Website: lowes
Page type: stored-credit-cards
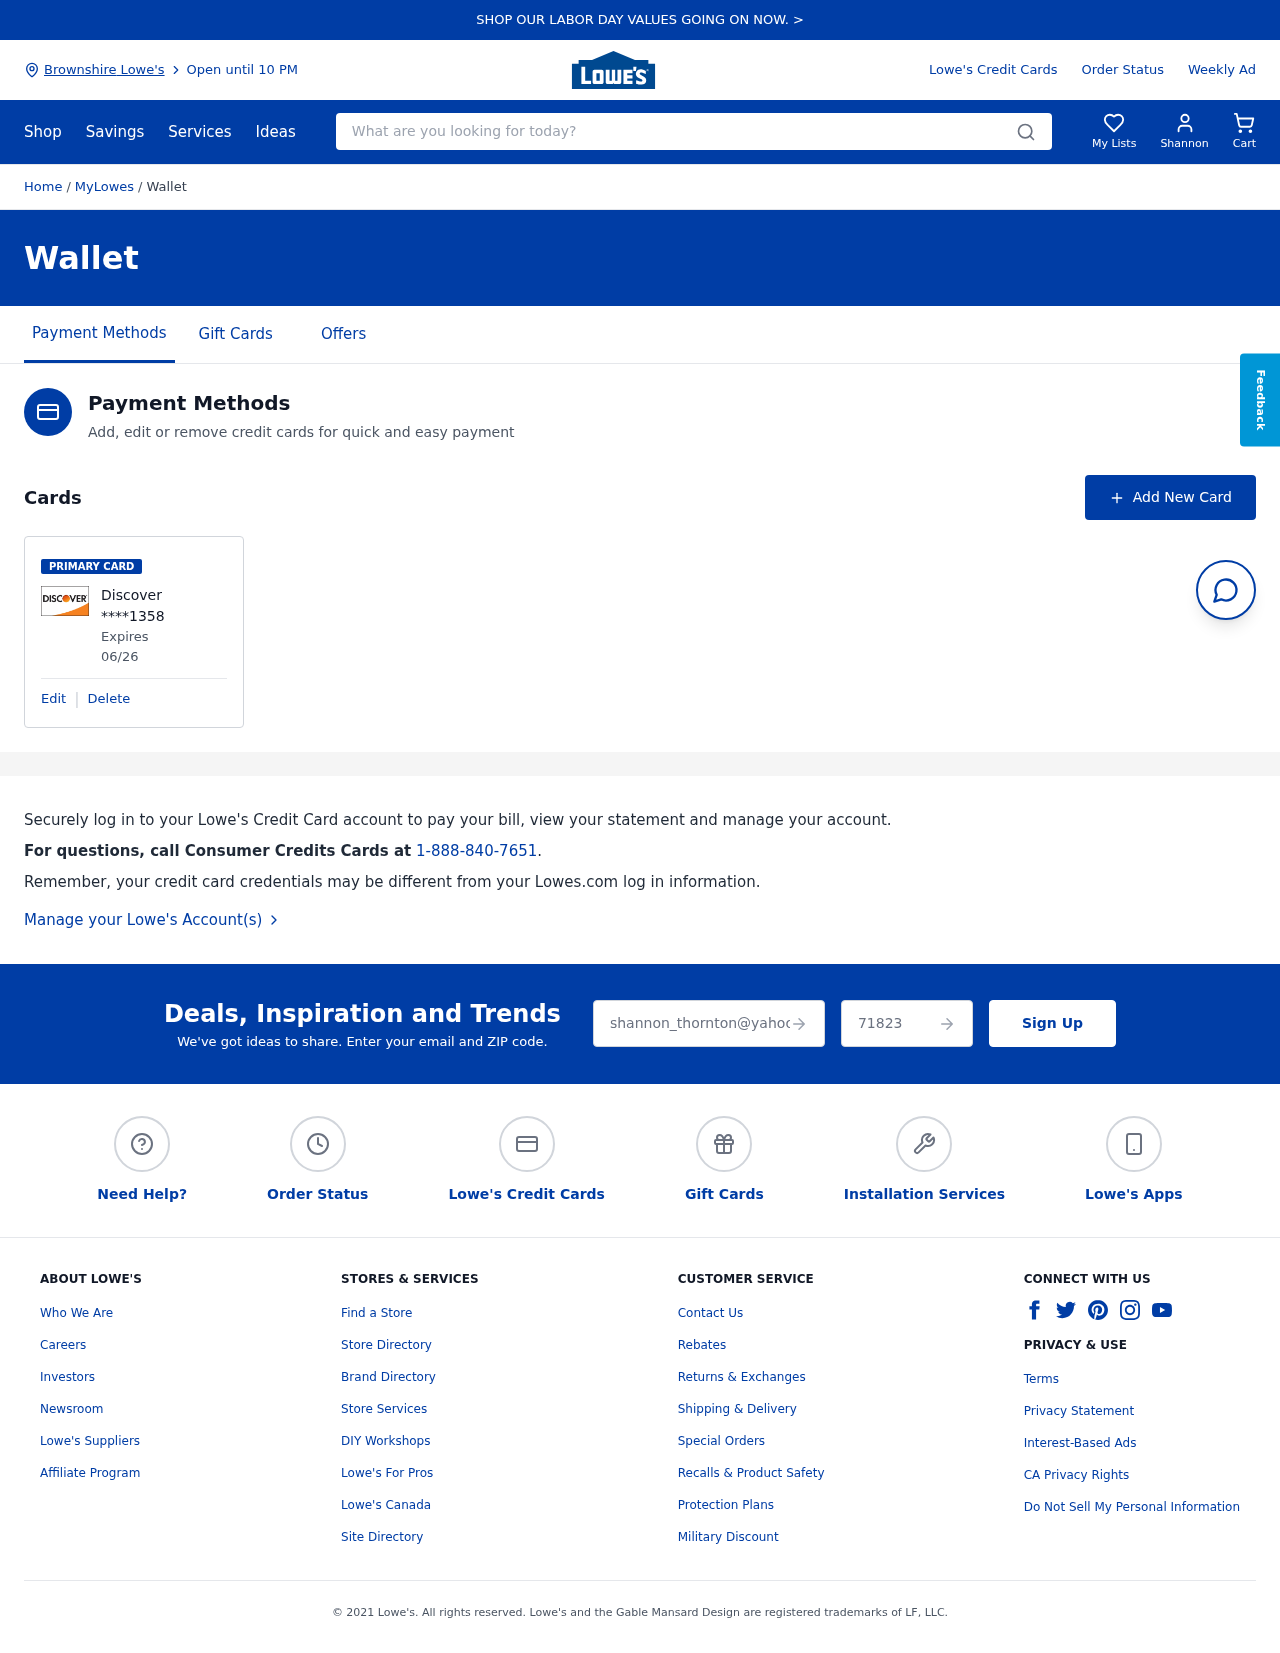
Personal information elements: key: PII_CARD_EXPIRY
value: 06/26
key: PII_CARD_LAST4
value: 1358
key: PII_CARD_TYPE
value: Discover
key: PII_CITY
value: Brownshire Lowe's
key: PII_EMAIL
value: shannon_thornton@yahoo.com
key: PII_FIRSTNAME
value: Shannon
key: PII_POSTCODE
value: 71823
Search elements: key: HEADER_SEARCH
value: What are you looking for today?